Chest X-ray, AP view. Patient: 57 years old, sex M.
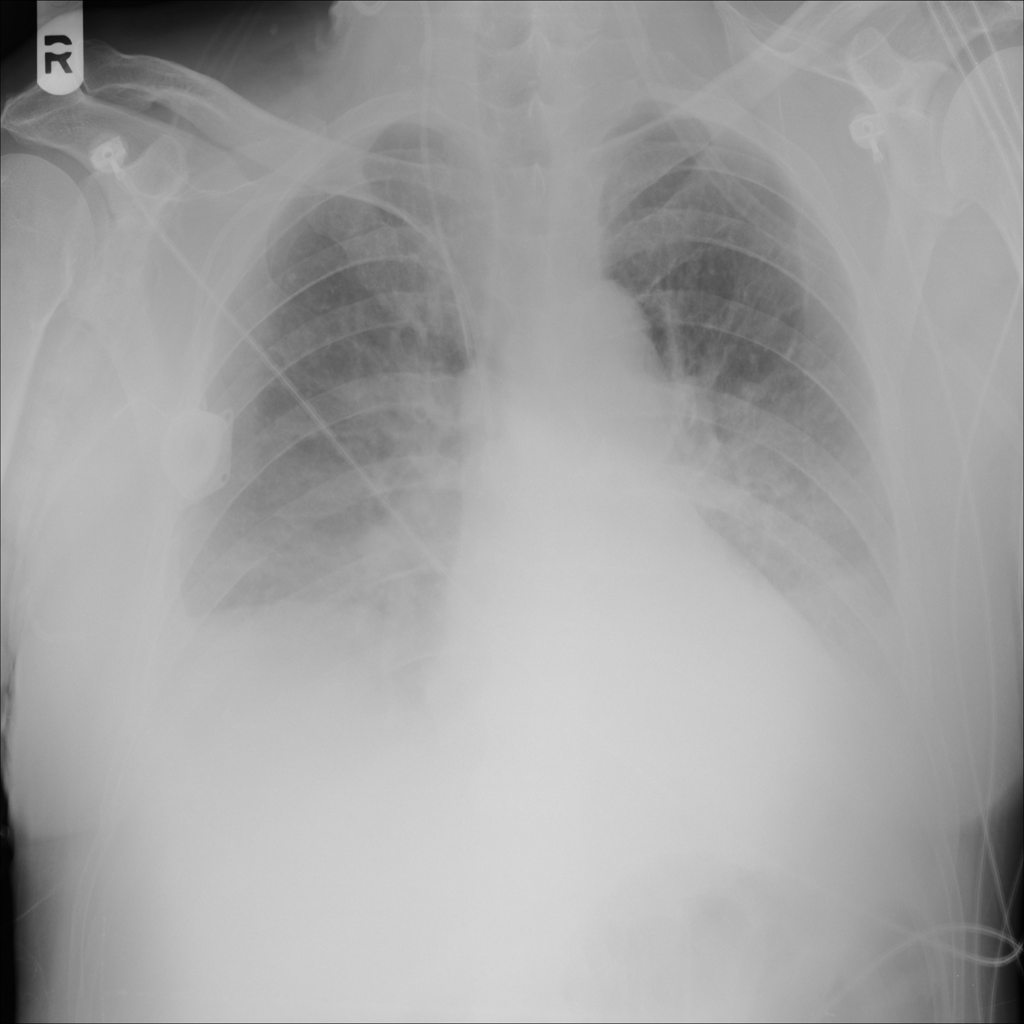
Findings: Consolidation